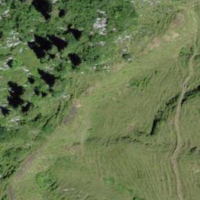
EUNIS habitat code: 23
Species observed at this site:
Rubus saxatilis